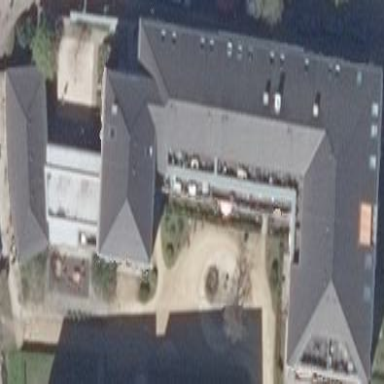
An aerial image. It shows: Apartment building with hipped roof.